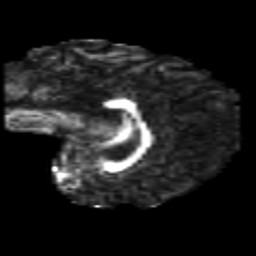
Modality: FA
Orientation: sagittal
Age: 31
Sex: female
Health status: healthy